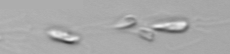
Label: Dinobryon